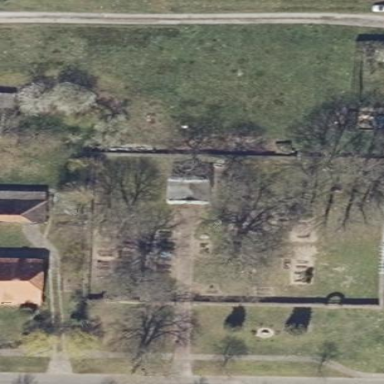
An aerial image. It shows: Cemetery.